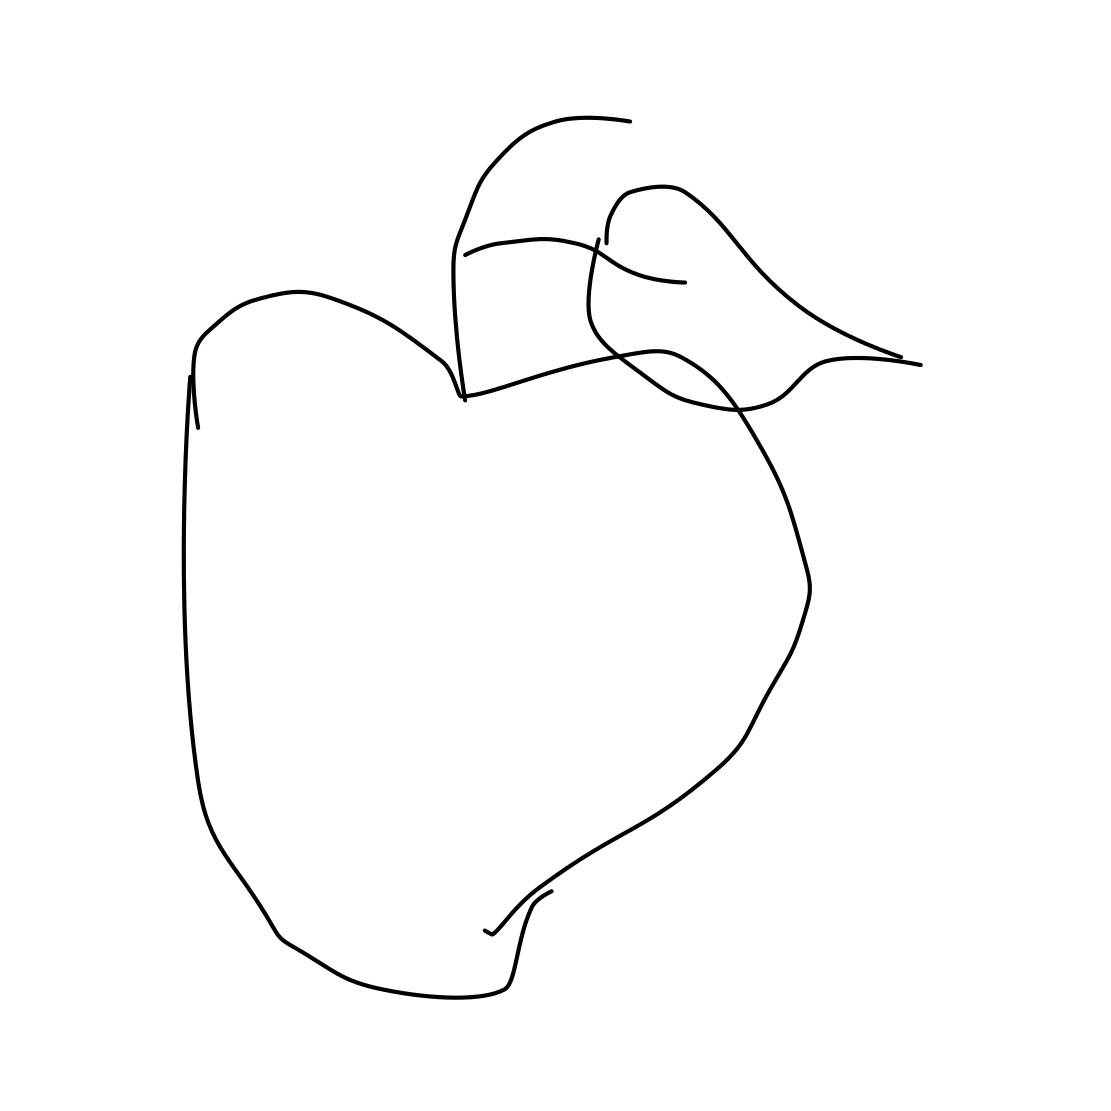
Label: apple